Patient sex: M
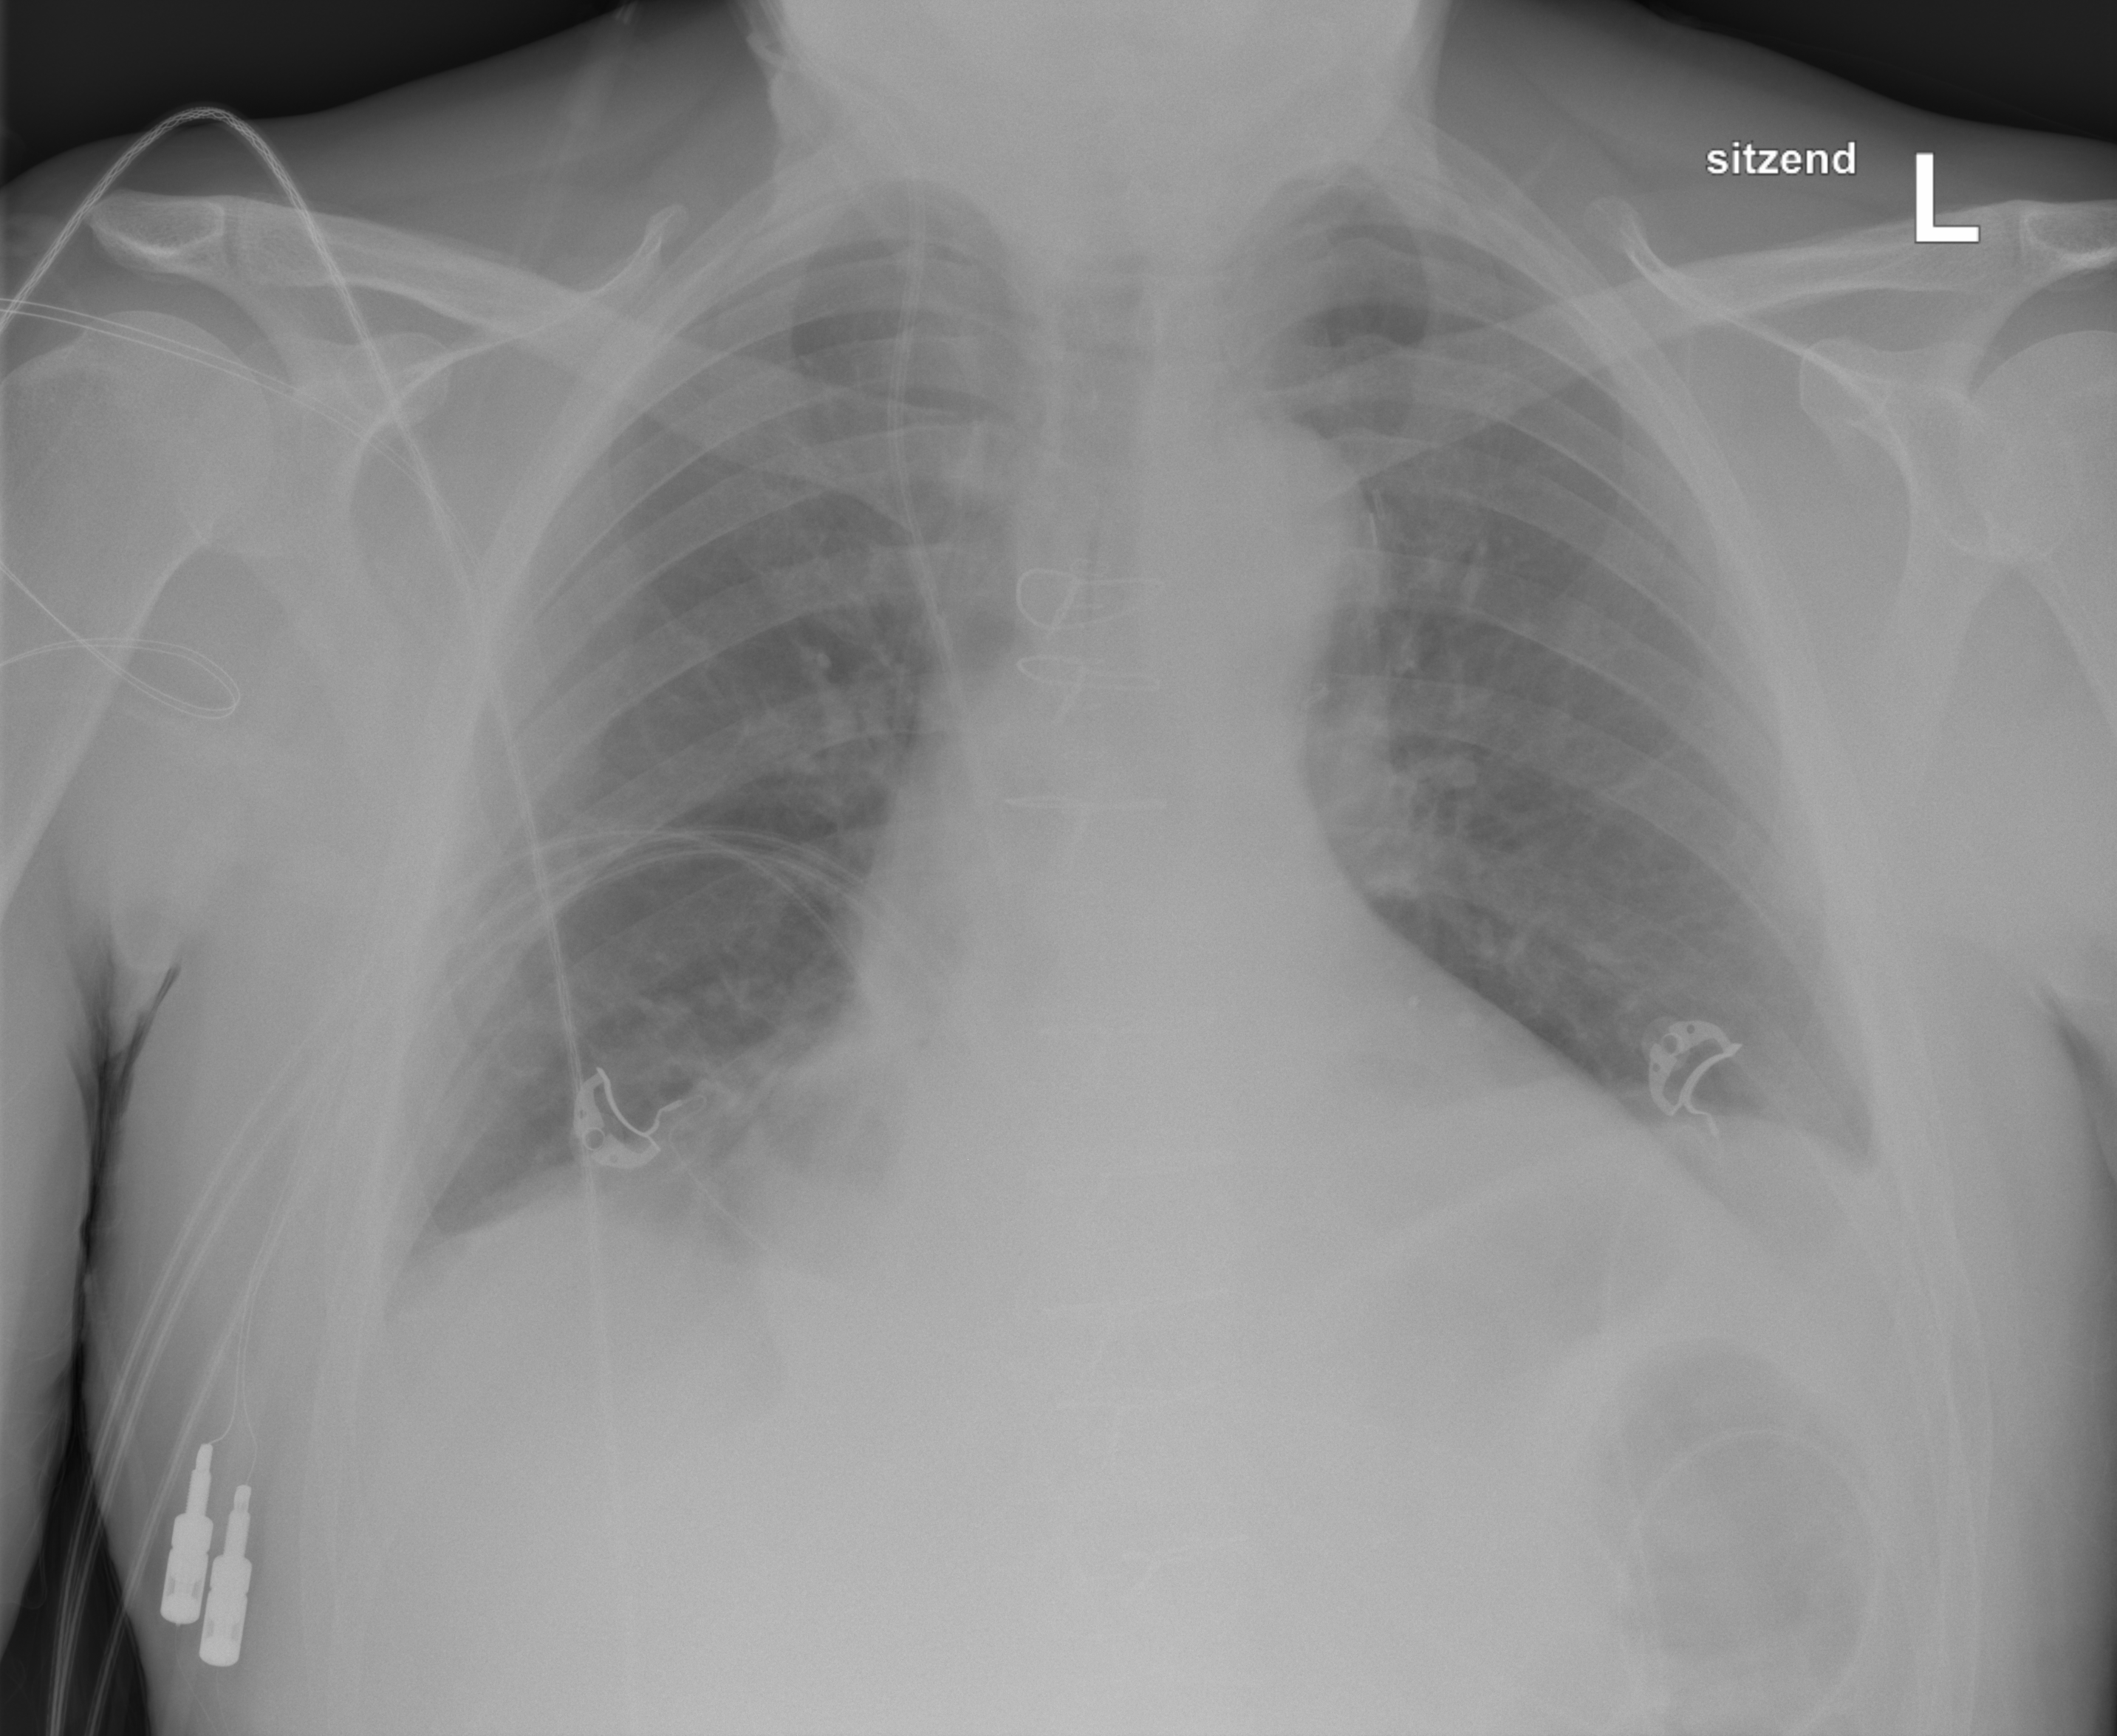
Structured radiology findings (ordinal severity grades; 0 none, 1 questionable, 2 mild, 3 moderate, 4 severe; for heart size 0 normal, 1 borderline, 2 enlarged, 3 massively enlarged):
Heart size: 2
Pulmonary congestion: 0
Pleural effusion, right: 2
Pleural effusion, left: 2
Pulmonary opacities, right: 0
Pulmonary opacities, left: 0
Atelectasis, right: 2
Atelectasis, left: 2